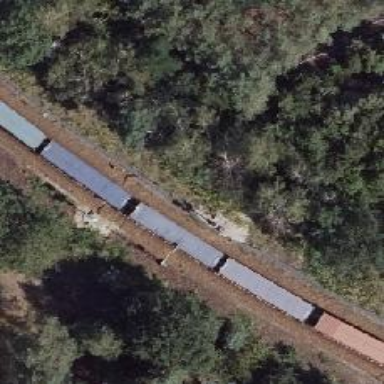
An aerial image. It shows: Rail line with electrified contact lines on embankment.